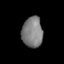
Tissue: lung
Cell type: Epithelial cells
Senescence score: 0.2334
Nuclear area (px): 620
Mean DAPI intensity: 125.519